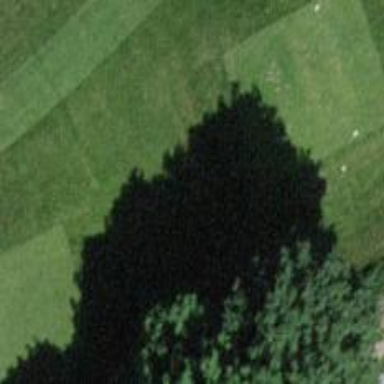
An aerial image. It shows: Grassy area designated as golf tee.